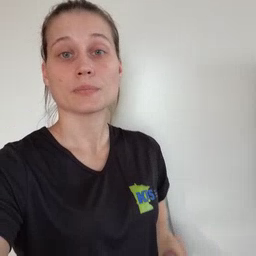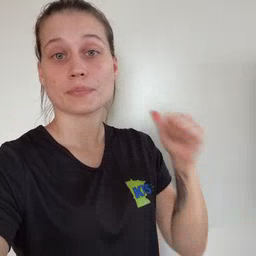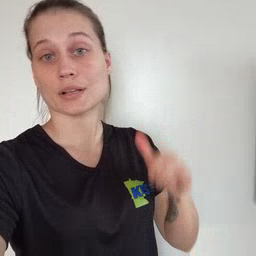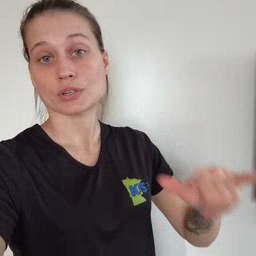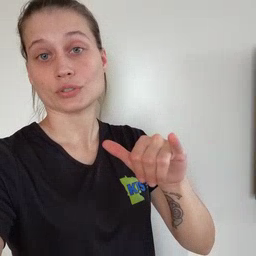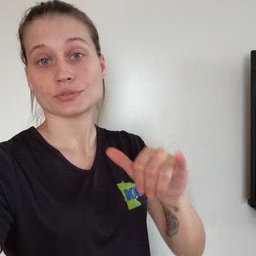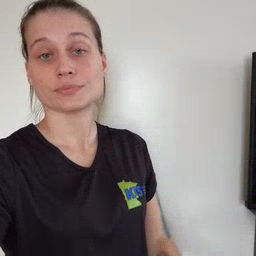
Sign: backyard